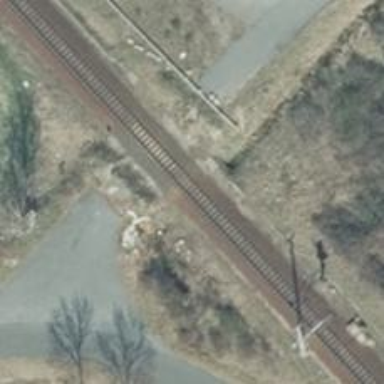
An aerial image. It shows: Railway track with contact lines for electrification.